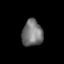
Tissue: skin
Cell type: Others
Senescence score: 0.7629
Nuclear area (px): 536
Mean DAPI intensity: 116.994